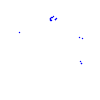
Particle: proton